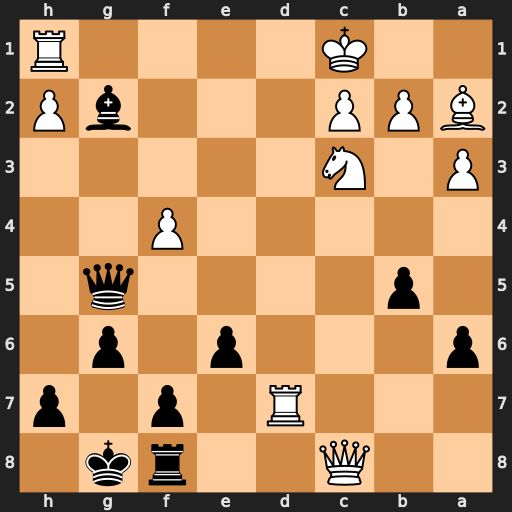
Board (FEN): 2Q2rk1/3R1p1p/p3p1p1/1p4q1/5P2/P1N5/BPP3bP/2K4R
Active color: b
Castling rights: -
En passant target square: -
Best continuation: Qxf4+ Kb1 Rxc8